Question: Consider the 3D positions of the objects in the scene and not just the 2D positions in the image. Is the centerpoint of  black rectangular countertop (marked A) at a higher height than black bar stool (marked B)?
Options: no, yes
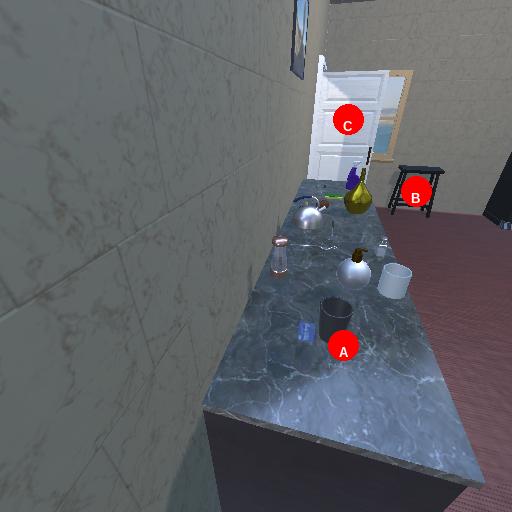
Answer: no